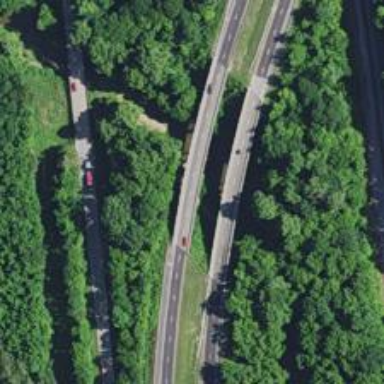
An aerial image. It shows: Viaduct bridge over motorway.